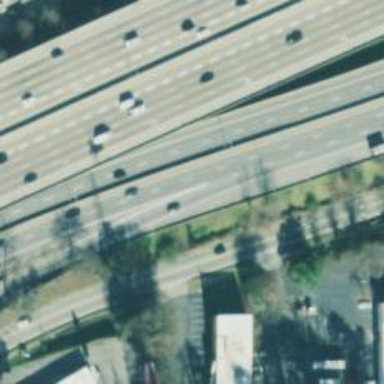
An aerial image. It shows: Motorway link.